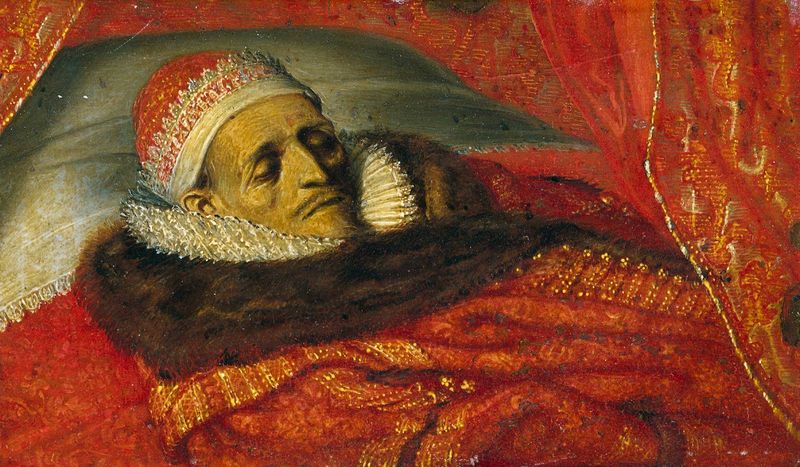
Titel: Porträt des Maurice (1567-1625), Prinz von Orange
Künstler: Adriaen Pietersz. van de Venne
Standort: Amsterdam
Institution: Rijksmuseum
Schlagwörter: gemälde, mann, schatten, schlaf, umhang, weiß, gelb, grün, ocker, braun, frisur, grau, haar, hut, mund, nase, ohr, orange, schmuck, stirn, rot, beige, haube, muster, ornament, alt, anzug, bart, jacke, kappe, mütze, schnurrbart, arm, augen, blass, falten, gesicht, inkarnat, kragen, leiche, mensch, pelz, samt, silber, spitze, tod, tot, toter, halskrause, portrait, porträt, vorhang, öl, auge, geistlicher, gewand, gold, haare, kutte, mantel, reich, stickerei, stoff, stoffe, decke, kinn, krone, lippe, lippen, perlen, oval, rund, fell, spanien, liegen, schlafen, oliv, van gogh, ölgemälde, kissen, könig, papst, schnäuzer, bordüre, falte, schnurbart, spitz, vorhänge, ornamente, bett, robe, laken, stofflichkeit, wange, liegend, knöpfe, dünn, geschlossen, haken, greis, krank, maske, orient, orientalisch, kardinal, nerz, krause, brokat, fürst, spitzbart, ohrmuschel, liege, pelzkragen, sarg, eingefallen, leichnam, sterben, totenbett, leiden, bleich, grünlich, haaransatz, mitra, tiara, königlich, spitzenkragen, gestickt, oberlippenbart, gebettet, purpur, fahl, ornat, nasenflügel, lager, mager, prächtig, scharf, mächtig, bärtchen, aufbahrung, schläfer, gesichtsfarbe, pabst, ekel, berühmt, mumie, rubinrot, phillip, augen geschlosse, bishof, blicklos, oberlippennart, todestatt, venne, bart#rot, ableben